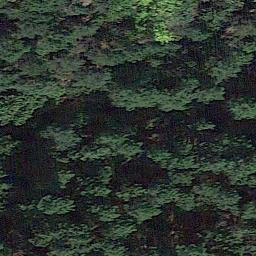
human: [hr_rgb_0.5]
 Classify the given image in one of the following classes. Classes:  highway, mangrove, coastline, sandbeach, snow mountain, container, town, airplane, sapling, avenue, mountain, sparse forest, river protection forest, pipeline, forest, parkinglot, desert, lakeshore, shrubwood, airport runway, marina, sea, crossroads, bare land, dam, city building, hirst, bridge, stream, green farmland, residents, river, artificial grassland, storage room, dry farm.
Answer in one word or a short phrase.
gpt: forest